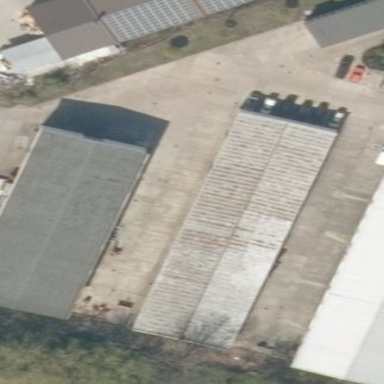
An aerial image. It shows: Industrial building.